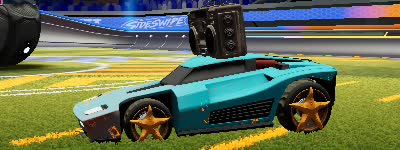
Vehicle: breakout